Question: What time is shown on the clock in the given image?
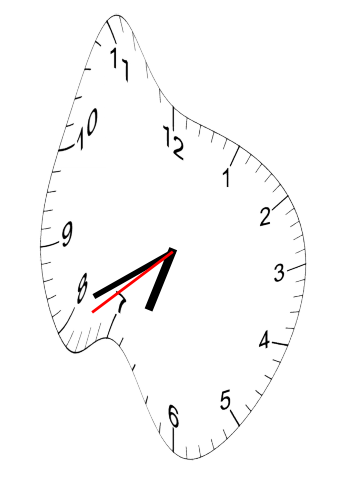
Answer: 06:40:39